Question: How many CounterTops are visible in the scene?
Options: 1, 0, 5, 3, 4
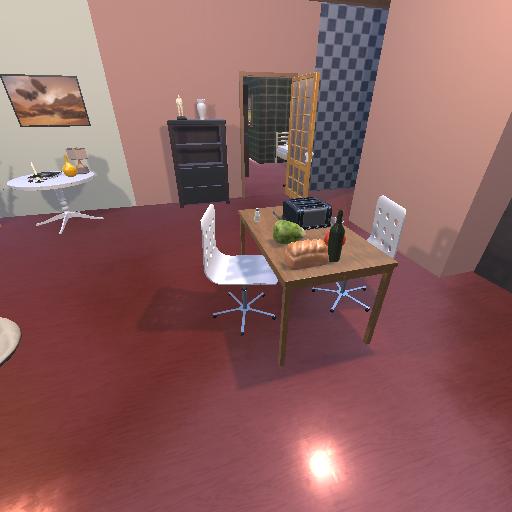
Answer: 1